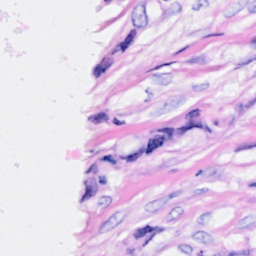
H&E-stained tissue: Breast